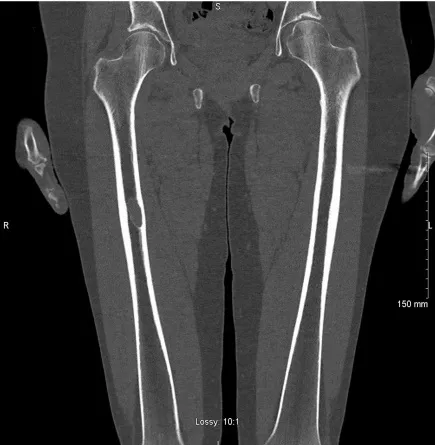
(a,b) Coronal and Saggital sections from CT Skeletal survey for paraproteinaemia. Single 3.2 x 1.5 cm medium low attenuation lesion with a thin sclerotic margin in the midshaft of the right femur causing mild scalloping of the adjacent inner aspect of the medial cortex.
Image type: radiology (ct)